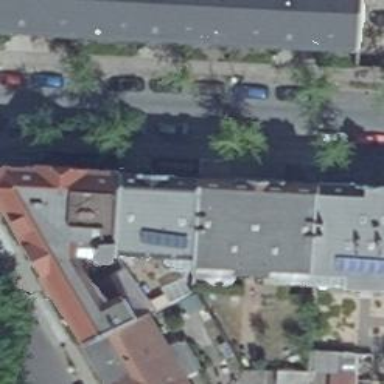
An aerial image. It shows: Residential building with quadruple saltbox roof shape.